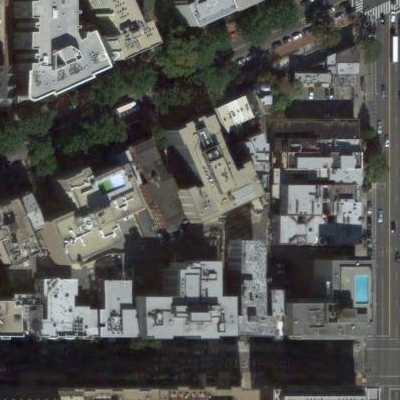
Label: cIndustry